Interaction volume radius: 5 \u00c5
Interaction volume height: 25 \u00c5
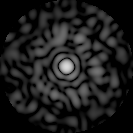
Disorder parameter: 0.8246